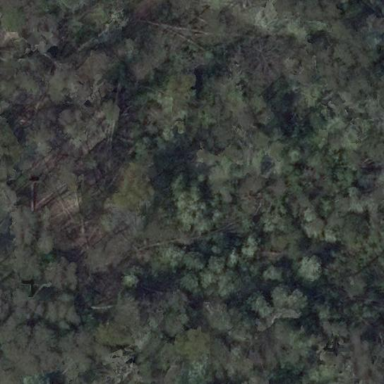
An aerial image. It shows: Forest area.